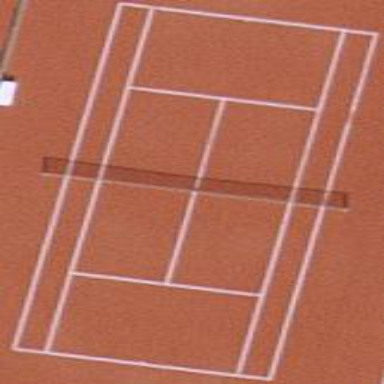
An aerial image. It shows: Sandy tennis court.